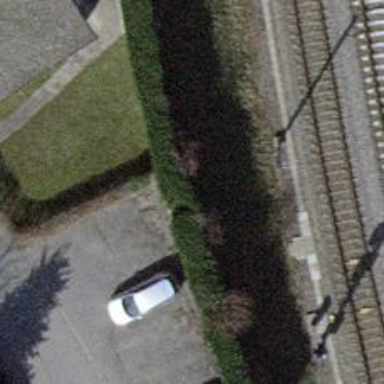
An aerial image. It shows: Hedge barrier.